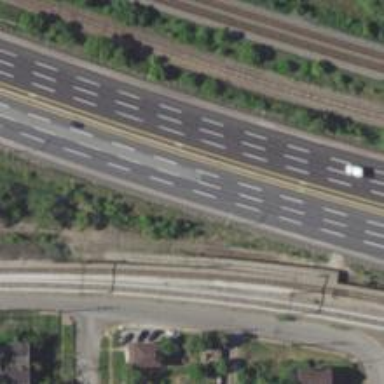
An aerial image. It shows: Motorway junction.